Question: >
<URL>
I'm using C# and I want to completely avoid SelectFolderDialog to select a folder. Instead, I want to use something closer to a OpenFileDialog just to select a folder.
For a more visual example, I'm looking for something close (if not exactly) like the following: <URL>

Any ideas?
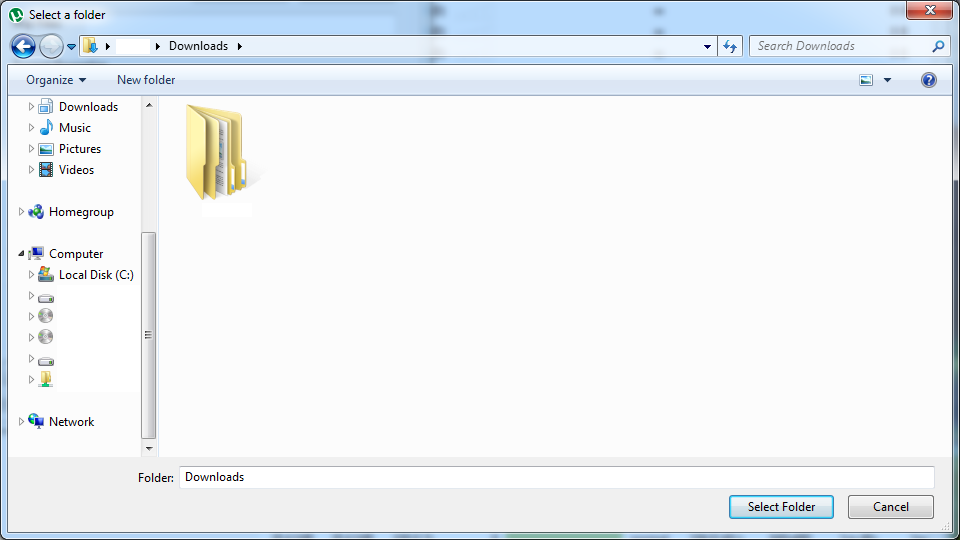
Answer: The folder selection dialog of Windows Vista looks quite similar to what you want. Unfortunately, .NET's 'FolderBrowserDialog' shows the old Windows-XP-like dialog, which you want to avoid.
To access this Vista-style dialog, you can either
- use some third-party .NET library (e.g. <URL>:'''
using Microsoft.WindowsAPICodePack.Dialogs;
...
var dialog = new CommonOpenFileDialog();
dialog.IsFolderPicker = true;
CommonFileDialogResult result = dialog.ShowDialog();
'''
Note that this dialog is not available on operating systems older than Windows Vista, so be sure to check 'CommonFileDialog.IsPlatformSupported' first.